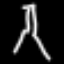
Label: The Eiffel Tower